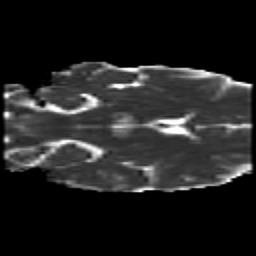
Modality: MD
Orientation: coronal
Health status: healthy
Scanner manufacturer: siemens
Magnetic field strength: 3 T
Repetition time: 7.6 s
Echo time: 0.092 s